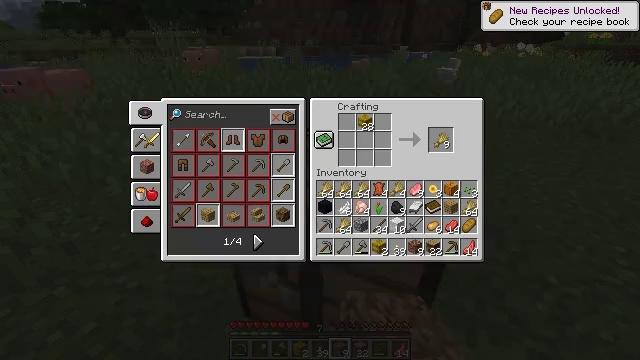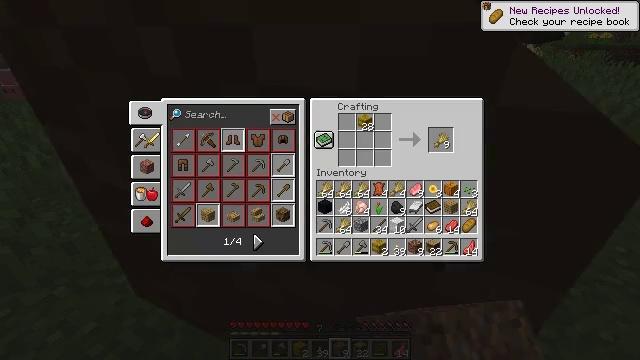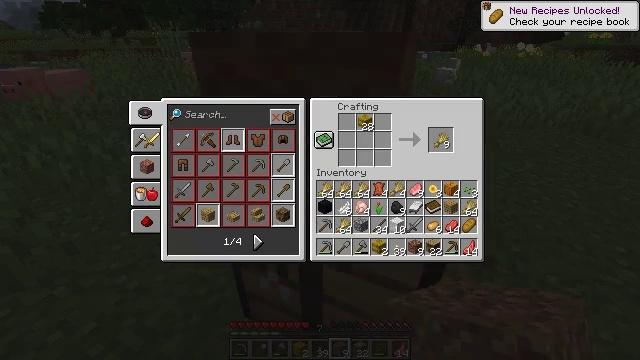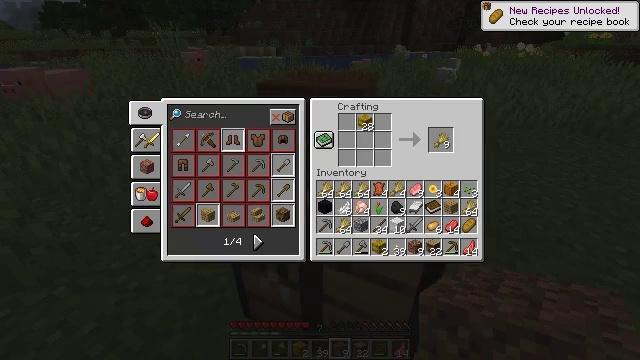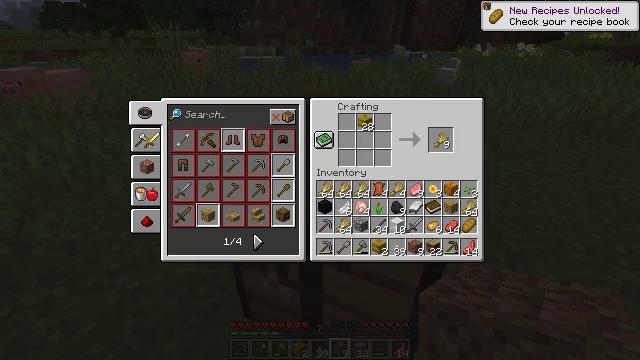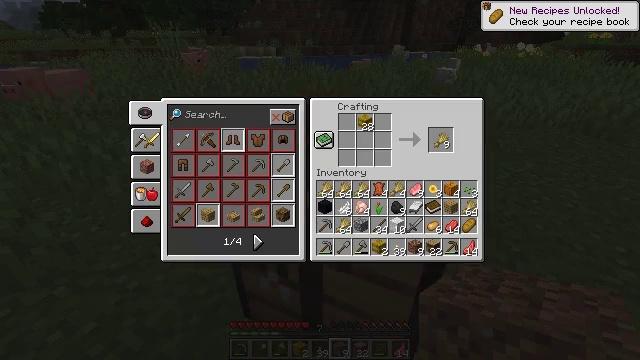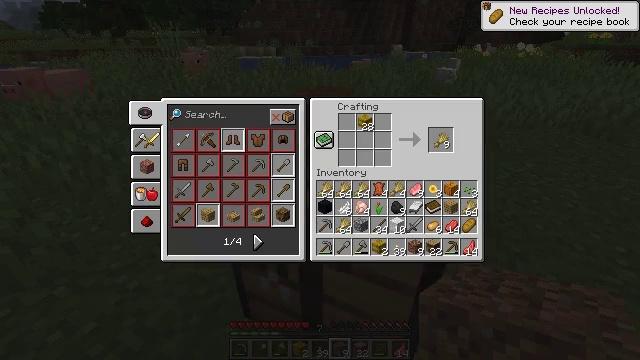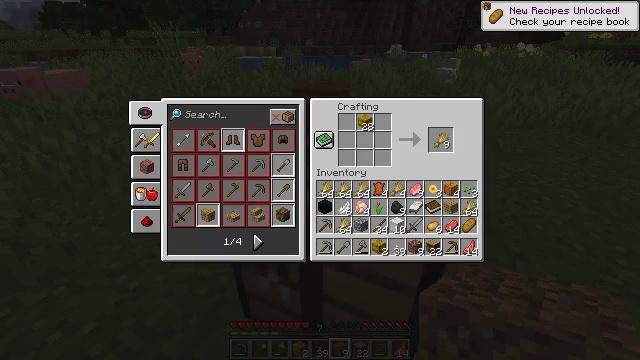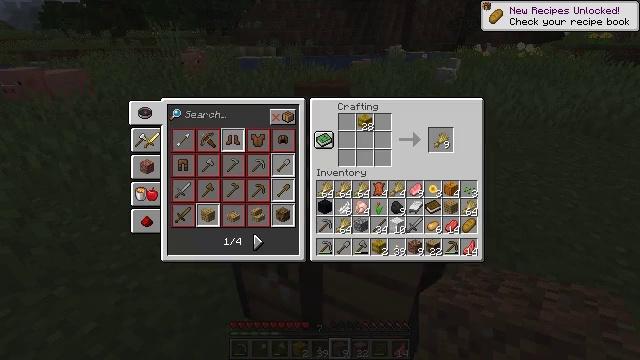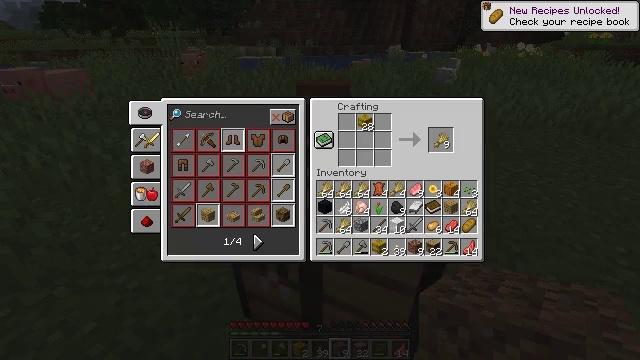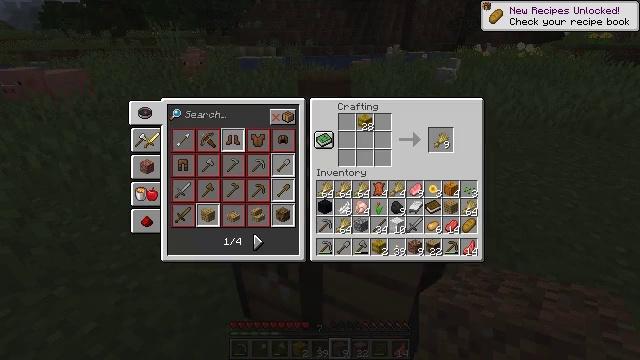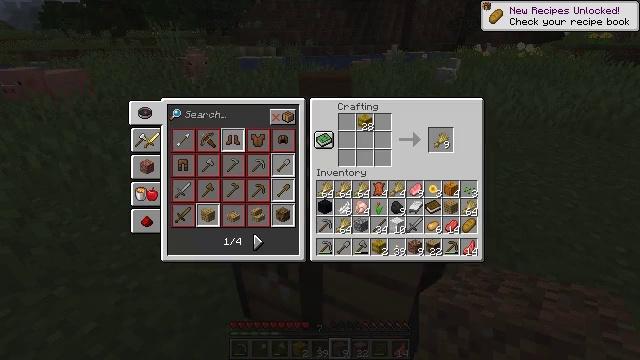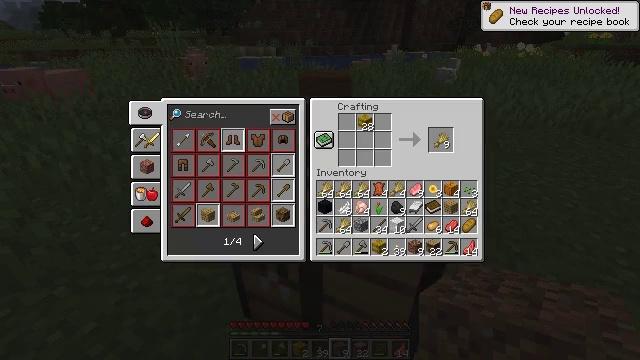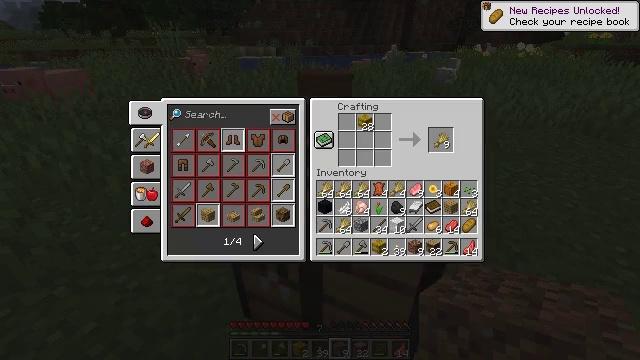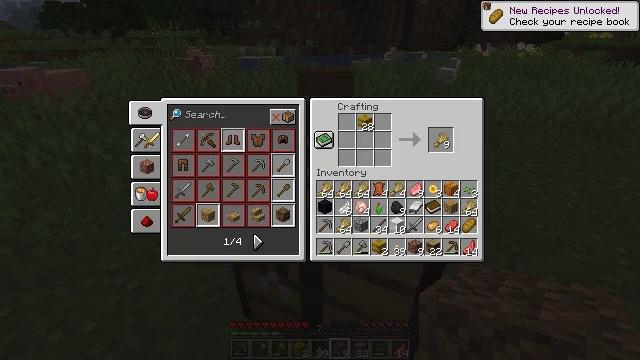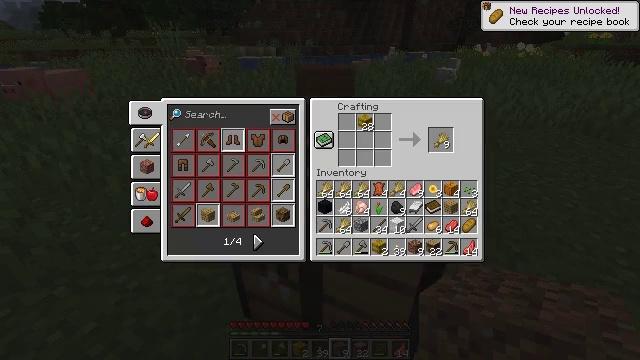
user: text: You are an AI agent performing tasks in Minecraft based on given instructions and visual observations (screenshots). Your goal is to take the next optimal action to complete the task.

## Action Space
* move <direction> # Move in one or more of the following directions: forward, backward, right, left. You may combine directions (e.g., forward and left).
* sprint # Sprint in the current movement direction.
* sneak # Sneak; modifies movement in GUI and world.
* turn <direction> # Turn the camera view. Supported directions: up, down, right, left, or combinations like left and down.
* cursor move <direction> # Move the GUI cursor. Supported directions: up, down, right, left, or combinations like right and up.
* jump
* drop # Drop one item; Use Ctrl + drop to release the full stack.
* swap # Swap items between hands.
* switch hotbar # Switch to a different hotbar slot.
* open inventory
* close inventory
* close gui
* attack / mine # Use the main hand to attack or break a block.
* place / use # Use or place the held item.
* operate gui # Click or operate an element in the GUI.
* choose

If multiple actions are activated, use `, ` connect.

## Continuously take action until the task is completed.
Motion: motion action
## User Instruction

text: Remove a red tulip from the inventory.
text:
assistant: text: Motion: cursor move left, open gui
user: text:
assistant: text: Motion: no_op
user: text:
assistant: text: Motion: no_op
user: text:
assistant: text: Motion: cursor move left
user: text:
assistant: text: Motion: cursor move left
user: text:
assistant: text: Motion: cursor move left
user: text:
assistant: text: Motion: cursor move left
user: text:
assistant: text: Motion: no_op
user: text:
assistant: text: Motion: cursor move up
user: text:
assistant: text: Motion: cursor move up
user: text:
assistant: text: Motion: cursor move up
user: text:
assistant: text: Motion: no_op
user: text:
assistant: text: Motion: no_op
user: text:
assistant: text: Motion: no_op
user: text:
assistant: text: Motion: no_op
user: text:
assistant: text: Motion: no_op
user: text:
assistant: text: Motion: no_op
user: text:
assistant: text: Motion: close gui
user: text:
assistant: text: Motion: turn left
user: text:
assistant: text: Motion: turn left
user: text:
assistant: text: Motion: turn left
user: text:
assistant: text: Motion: turn left and down
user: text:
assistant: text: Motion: turn left and down
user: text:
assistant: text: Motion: turn left and down
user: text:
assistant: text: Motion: turn left
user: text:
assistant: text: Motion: turn left
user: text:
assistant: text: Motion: no_op
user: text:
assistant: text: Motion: no_op
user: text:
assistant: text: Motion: move left
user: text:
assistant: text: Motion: move left